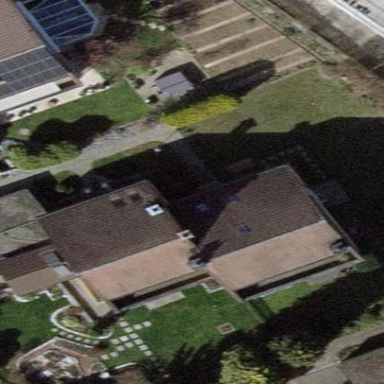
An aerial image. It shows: Semi-detached house.